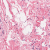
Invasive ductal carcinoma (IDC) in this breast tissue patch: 0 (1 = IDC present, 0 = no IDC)